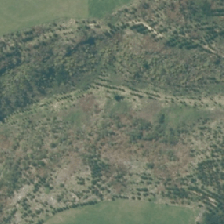
Land cover: indigenous_forest